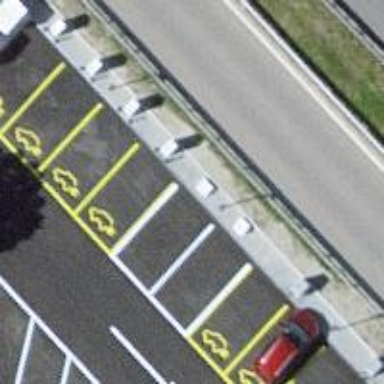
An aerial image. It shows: Charging station.